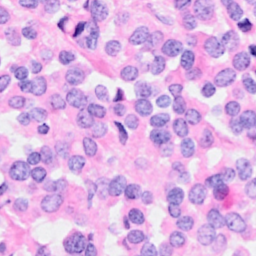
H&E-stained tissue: Breast